Aerial crown-view tile of a tropical tree (Barro Colorado Island, Panama), acquired 20250915:
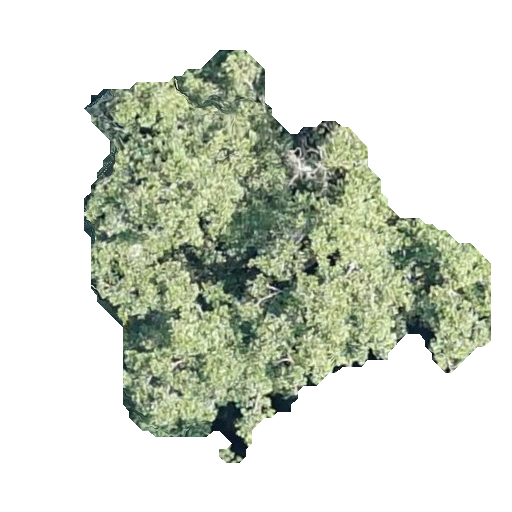
Species: Beilschmiedia tovarensis
GBIF accepted scientific name: Beilschmiedia tovarensis
Crown area: 143.872 m²